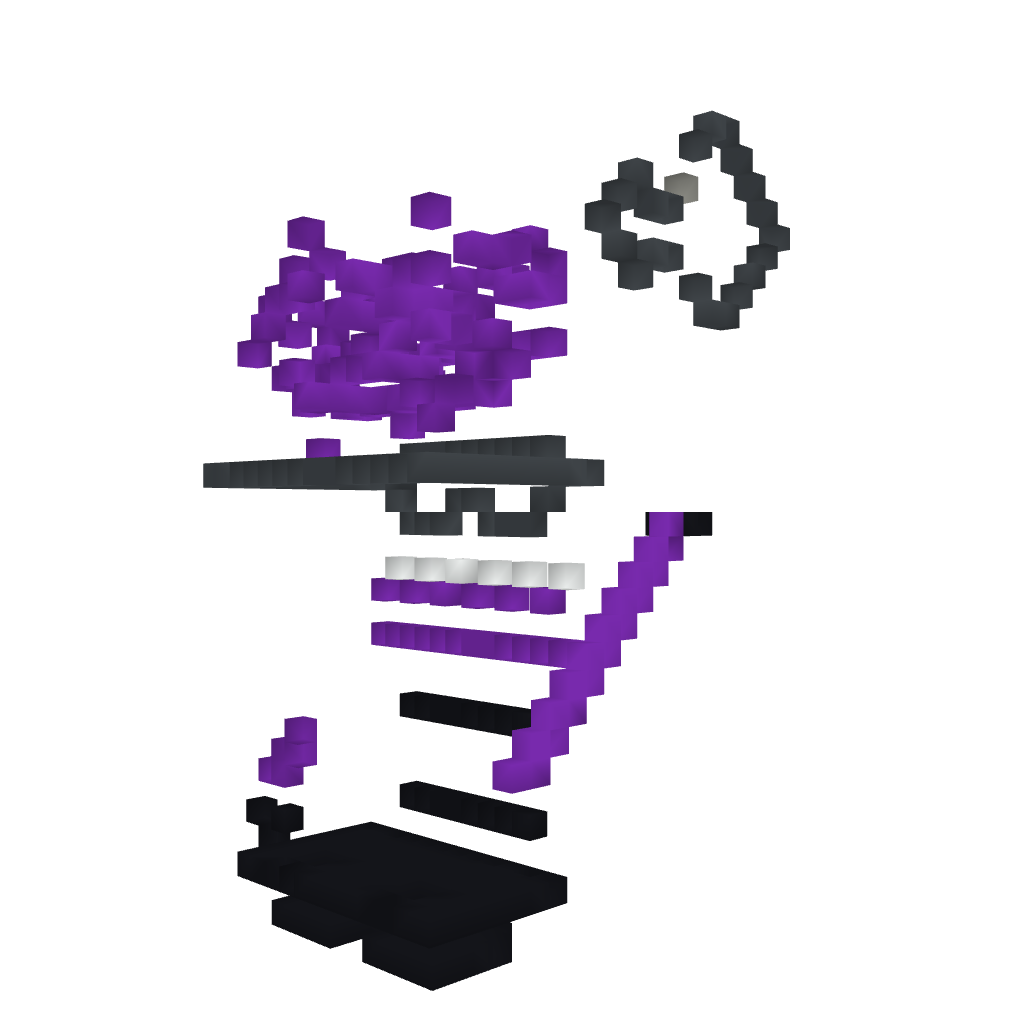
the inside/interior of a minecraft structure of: Mutant Minion from Despicable Me 2